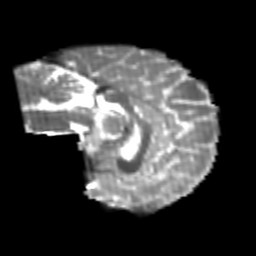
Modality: T2w
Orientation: sagittal
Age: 20
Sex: female
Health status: healthy
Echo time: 0.074 s